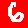
Digit: 6